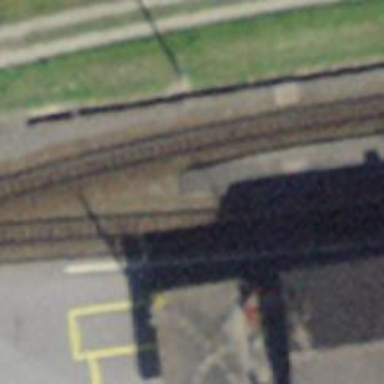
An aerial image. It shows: Narrow-gauge railway with 1 track. The tracks are electrified with contact line.